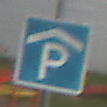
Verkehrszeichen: Parkhaus
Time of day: MorningAfternoon
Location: Outdoor (Suburban)
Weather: PartlyCloudy
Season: NotSpecified
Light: Natural